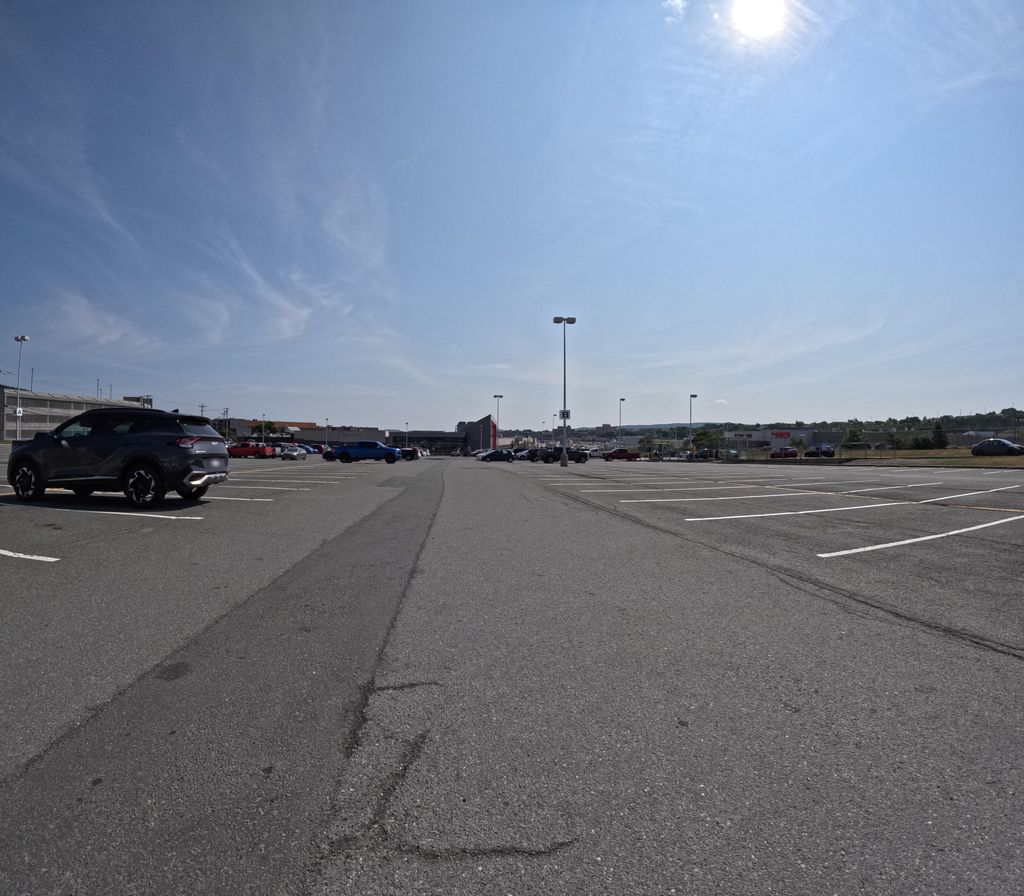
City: st_johns